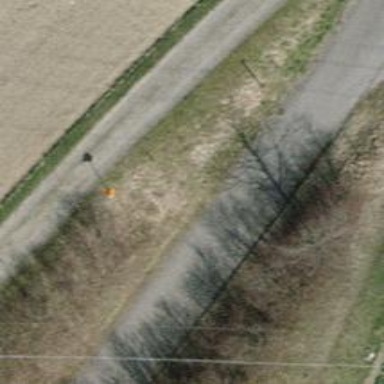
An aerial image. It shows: Pipeline marker.